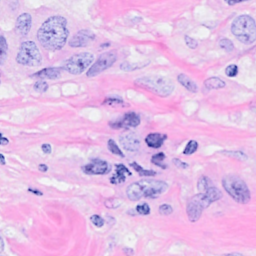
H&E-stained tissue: Breast